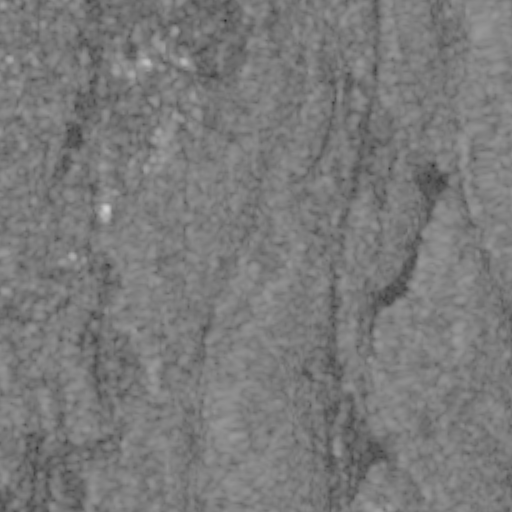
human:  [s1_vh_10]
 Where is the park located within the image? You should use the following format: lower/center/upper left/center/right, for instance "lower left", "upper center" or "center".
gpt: The park is located in the left of the image.
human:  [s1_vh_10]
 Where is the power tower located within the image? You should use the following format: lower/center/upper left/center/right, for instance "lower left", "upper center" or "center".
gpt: The power tower is located in the right of the image.
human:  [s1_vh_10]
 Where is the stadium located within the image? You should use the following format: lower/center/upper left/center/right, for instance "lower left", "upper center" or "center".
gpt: The stadium is located in the upper left of the image.
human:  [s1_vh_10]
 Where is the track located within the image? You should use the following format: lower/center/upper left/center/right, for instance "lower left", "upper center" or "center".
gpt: The track is located in the center left of the image.
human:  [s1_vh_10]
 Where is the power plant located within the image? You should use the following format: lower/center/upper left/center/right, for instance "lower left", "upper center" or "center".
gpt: There is no power plant in the image.

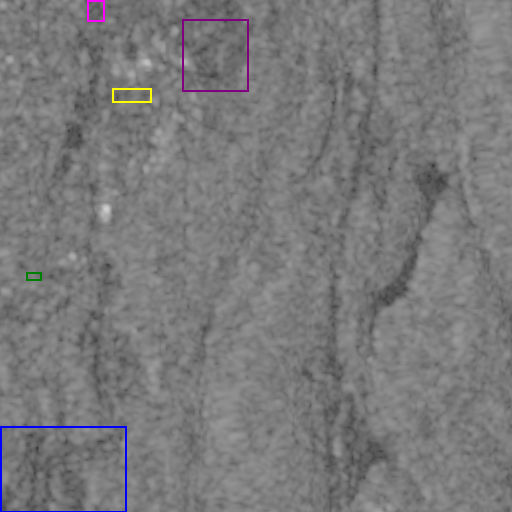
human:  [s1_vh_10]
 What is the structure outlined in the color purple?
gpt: The structure outlined in purple is a crop field.
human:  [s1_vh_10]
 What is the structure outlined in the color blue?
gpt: The structure outlined in blue is a park.
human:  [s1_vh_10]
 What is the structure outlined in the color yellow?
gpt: The structure outlined in yellow is a parking lot.
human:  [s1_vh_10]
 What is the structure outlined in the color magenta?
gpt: The structure outlined in magenta is a stadium.
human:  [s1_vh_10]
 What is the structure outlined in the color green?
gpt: The structure outlined in green is a track.
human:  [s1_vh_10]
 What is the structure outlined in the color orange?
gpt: There is no orange outline.